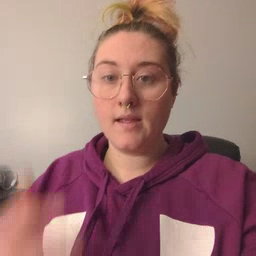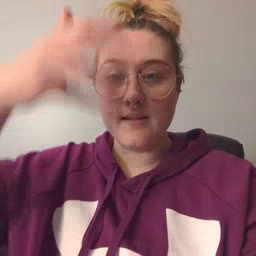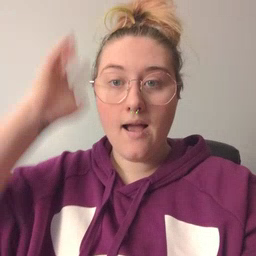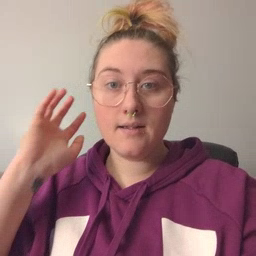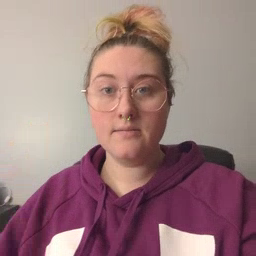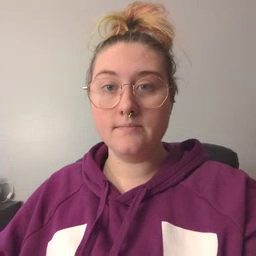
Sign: lion